Brain MRI, t1w sequence, axial 2D slice.
Patient: age 34, sex F, weight 95 kg, height 1.95 m
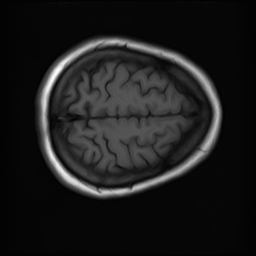